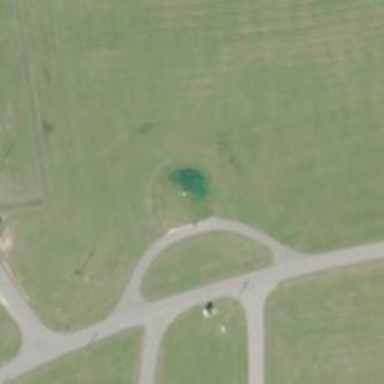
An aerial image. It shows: Military bunker for protection and defense.